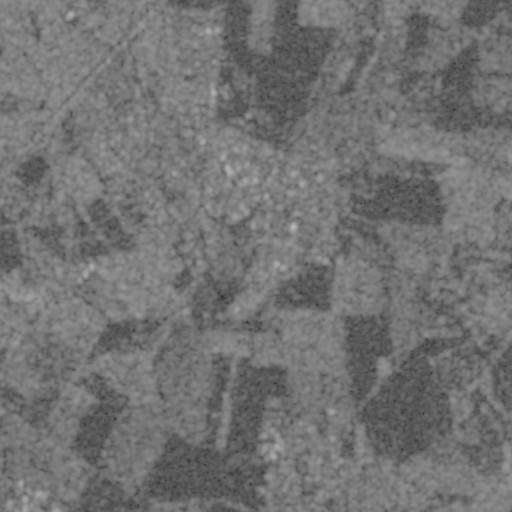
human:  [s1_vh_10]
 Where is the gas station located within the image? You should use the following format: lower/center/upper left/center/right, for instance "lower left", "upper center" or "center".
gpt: The gas station is located in the center of the image.
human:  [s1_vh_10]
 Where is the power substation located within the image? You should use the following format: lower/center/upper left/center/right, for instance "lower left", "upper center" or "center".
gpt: The power substation is located in the lower center of the image.
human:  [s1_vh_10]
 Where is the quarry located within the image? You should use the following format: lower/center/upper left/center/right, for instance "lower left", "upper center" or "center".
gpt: The quarry is located in the center right of the image.
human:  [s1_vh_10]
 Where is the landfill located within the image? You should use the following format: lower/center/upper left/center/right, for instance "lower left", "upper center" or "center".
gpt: There is no landfill in the image.

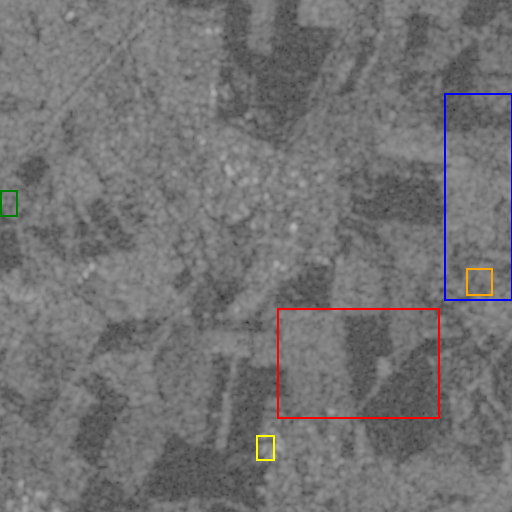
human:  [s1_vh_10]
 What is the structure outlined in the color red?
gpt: The structure outlined in red is a crop field.
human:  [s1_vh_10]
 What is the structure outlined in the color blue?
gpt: The structure outlined in blue is a park.
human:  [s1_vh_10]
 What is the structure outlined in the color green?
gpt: The structure outlined in green is a parking lot.
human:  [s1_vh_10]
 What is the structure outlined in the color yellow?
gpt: The structure outlined in yellow is a power substation.
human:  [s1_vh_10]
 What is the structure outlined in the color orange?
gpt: The structure outlined in orange is a quarry.
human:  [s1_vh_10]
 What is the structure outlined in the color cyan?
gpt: There is no cyan outline.